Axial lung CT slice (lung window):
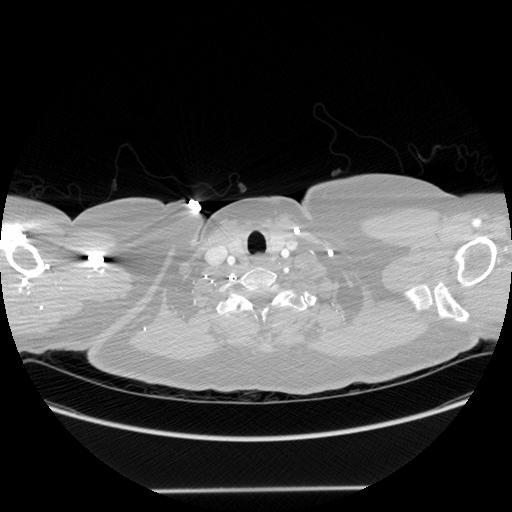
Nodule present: no